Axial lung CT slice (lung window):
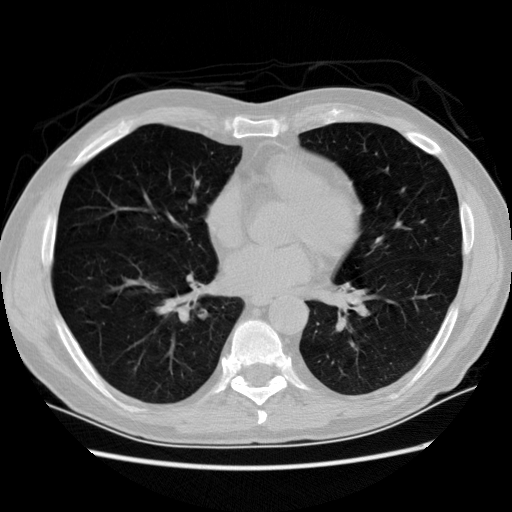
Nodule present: yes
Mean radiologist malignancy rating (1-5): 3.5